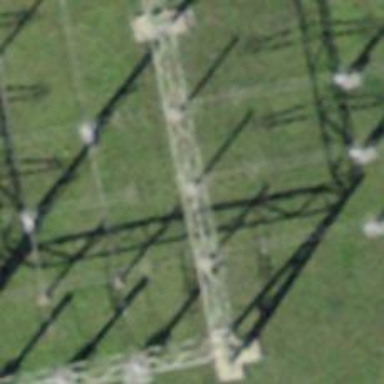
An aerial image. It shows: Insulator used in power equipment.